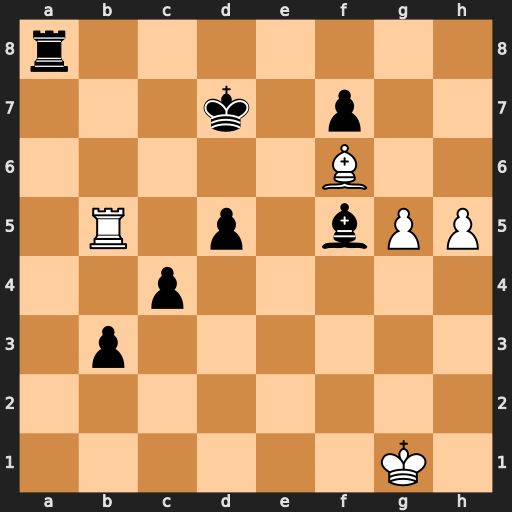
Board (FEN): r7/3k1p2/5B2/1R1p1bPP/2p5/1p6/8/6K1
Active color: w
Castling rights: -
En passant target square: -
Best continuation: Rxd5+ Ke6 Re5+ Kd6 Rxf5